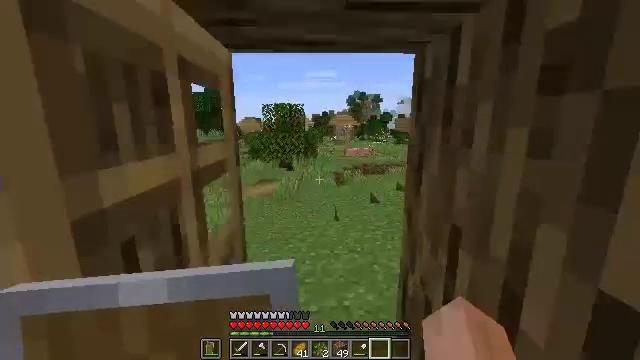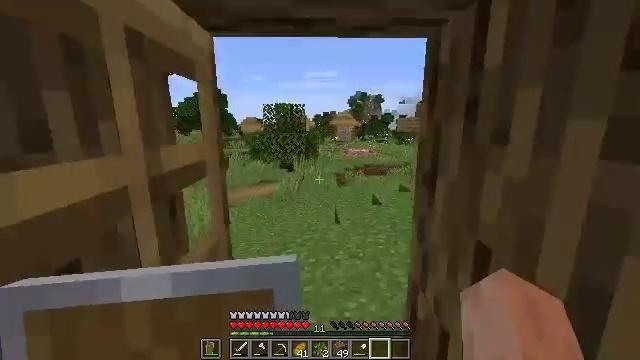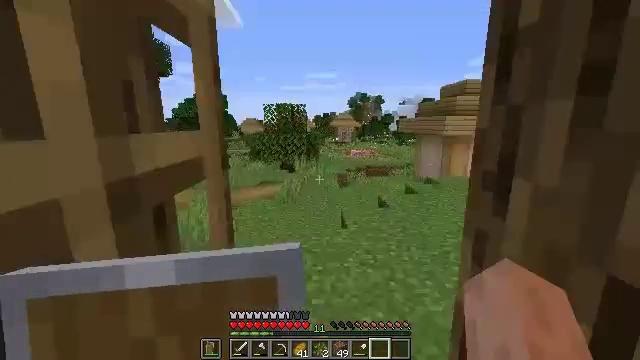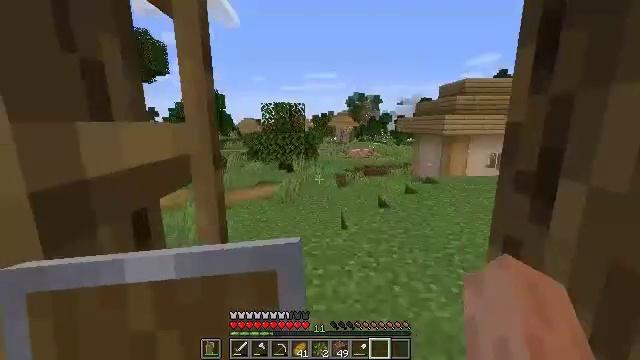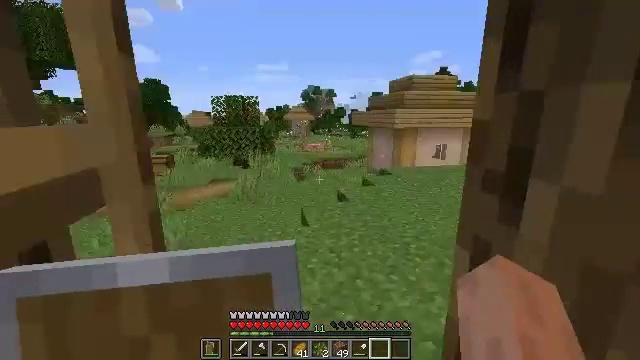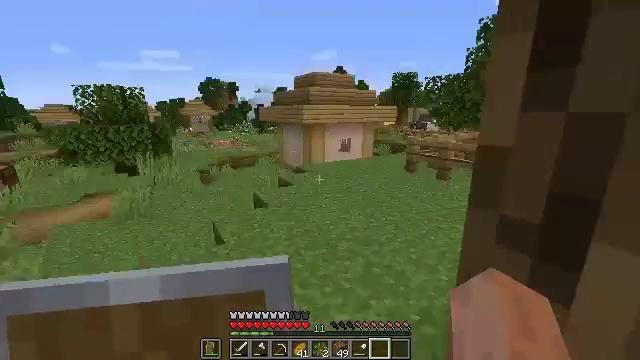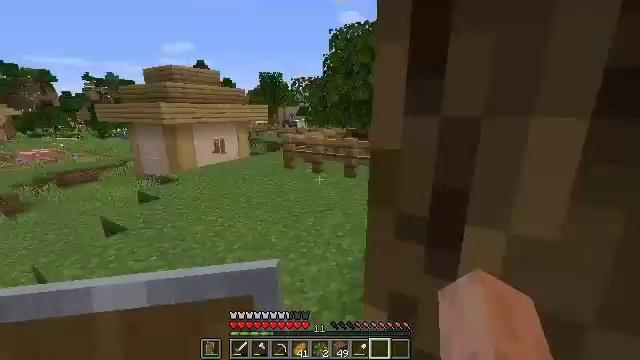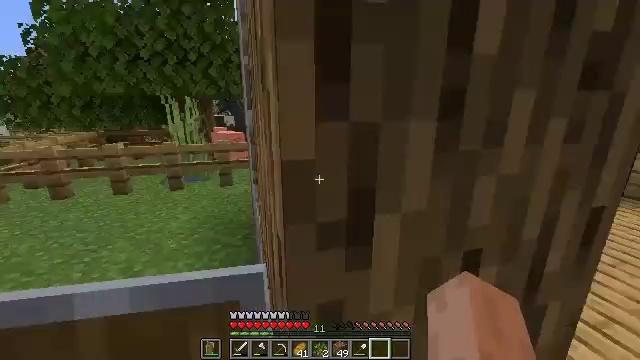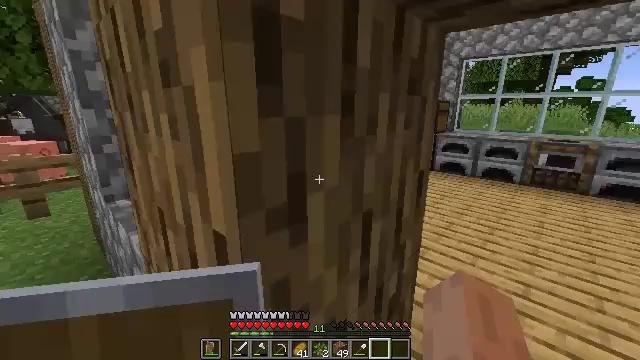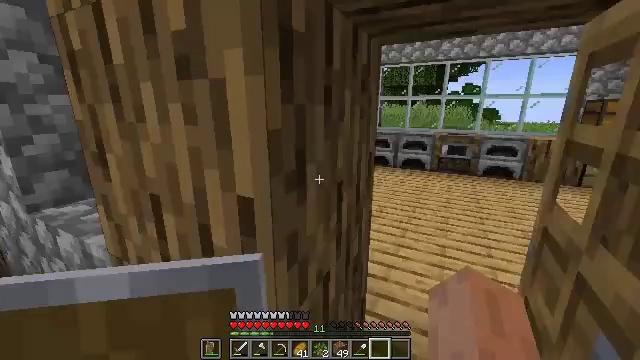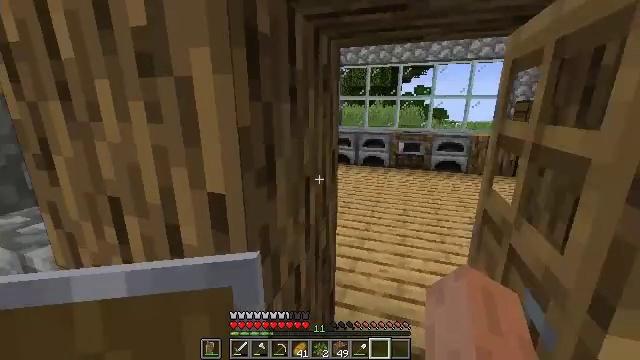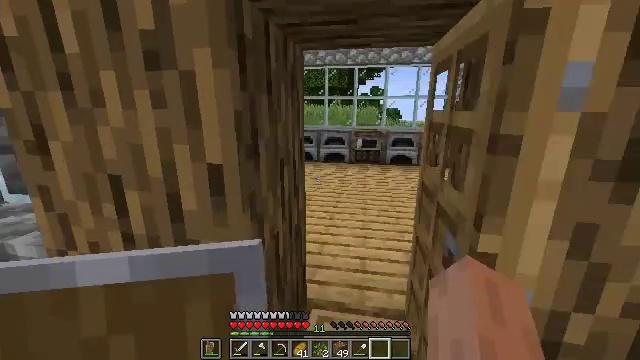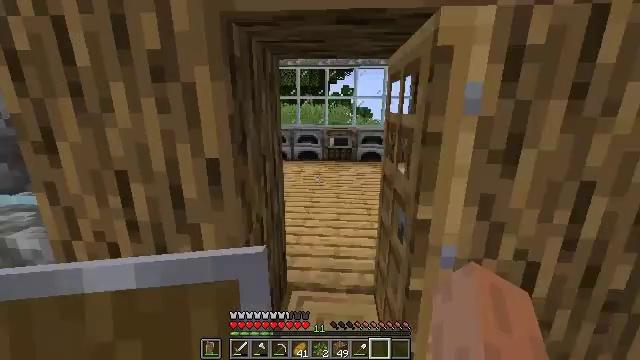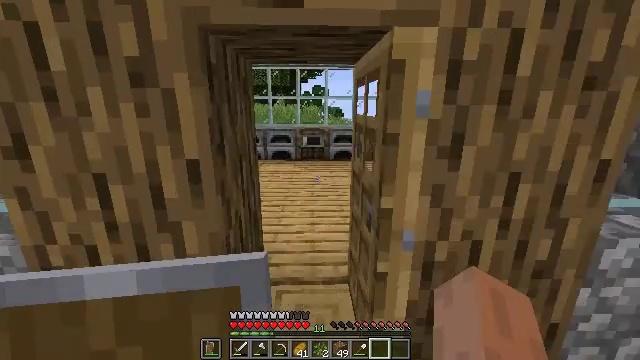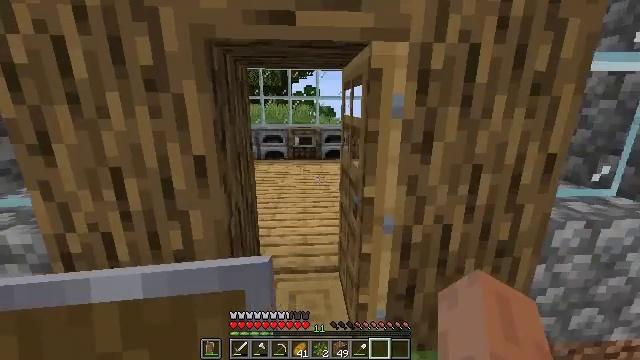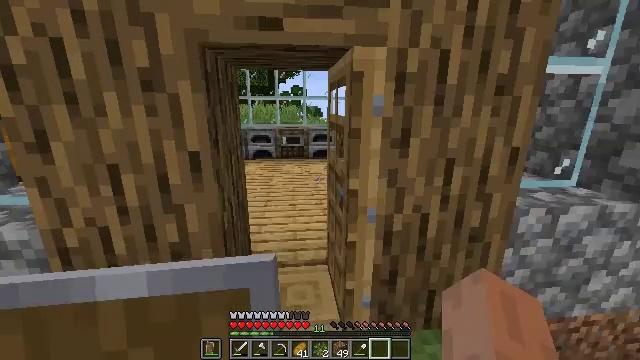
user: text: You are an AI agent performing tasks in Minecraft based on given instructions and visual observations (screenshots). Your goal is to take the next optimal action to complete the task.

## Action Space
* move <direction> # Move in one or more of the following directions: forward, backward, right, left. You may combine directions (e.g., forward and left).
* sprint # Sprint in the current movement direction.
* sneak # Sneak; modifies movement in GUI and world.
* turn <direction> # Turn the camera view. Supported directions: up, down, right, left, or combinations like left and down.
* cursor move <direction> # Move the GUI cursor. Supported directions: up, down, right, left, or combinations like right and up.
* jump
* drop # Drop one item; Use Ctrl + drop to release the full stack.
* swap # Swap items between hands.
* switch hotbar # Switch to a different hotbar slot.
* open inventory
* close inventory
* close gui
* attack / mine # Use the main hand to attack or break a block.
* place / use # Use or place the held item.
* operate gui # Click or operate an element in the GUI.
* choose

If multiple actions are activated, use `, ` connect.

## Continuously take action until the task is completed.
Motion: motion action
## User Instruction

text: Break the brewing stand to collect it.
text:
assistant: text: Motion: move forward and move left
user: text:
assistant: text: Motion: move forward and move left
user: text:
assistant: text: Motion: move forward and move left
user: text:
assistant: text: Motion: move forward and move left, turn right and down
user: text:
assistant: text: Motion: move forward and move left, turn right
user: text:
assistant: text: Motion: move forward and move left, turn right
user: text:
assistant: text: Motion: move left, turn right
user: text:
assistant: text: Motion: move back and move left, turn right
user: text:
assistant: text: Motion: move back and move left, turn right
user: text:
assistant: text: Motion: move back, turn right
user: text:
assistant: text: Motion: move back, turn right
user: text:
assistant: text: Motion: move back, turn right
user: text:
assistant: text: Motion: move back, turn right
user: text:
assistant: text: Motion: turn right
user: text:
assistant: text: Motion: turn right
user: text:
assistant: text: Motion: turn right
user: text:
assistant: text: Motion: use / place
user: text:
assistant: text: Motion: use / place
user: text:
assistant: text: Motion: use / place
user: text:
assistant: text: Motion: no_op
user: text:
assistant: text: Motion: move left, turn left
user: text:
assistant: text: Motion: move left
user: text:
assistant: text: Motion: move left
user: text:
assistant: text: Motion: move left, turn right
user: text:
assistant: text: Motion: move left, turn right
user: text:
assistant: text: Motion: move left, turn right
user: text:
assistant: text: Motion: turn right
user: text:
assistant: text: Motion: turn right
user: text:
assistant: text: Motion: use / place
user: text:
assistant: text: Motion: use / place